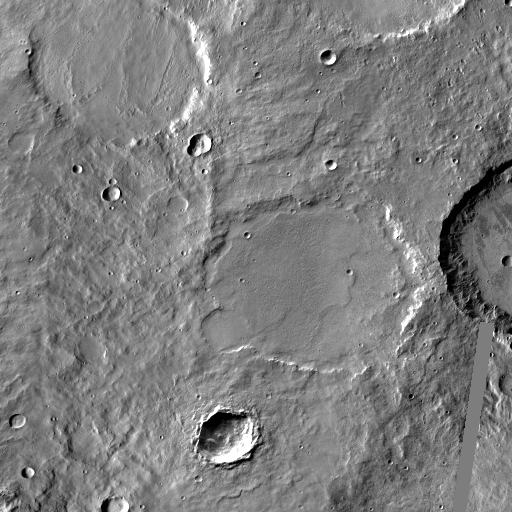
Crater classes present: Background, Other, Buried, Secondary